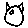
Label: cat